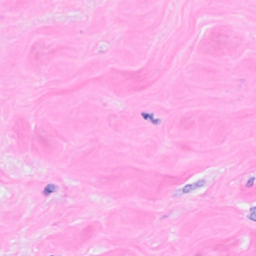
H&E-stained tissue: Breast